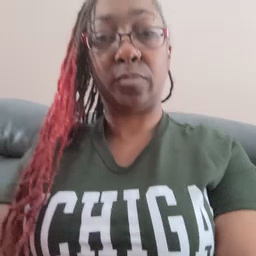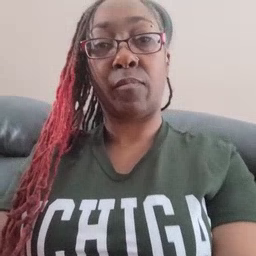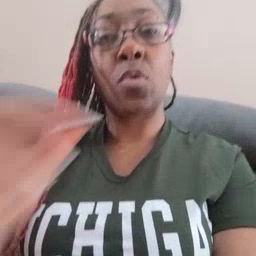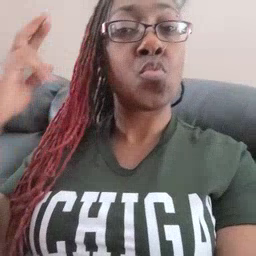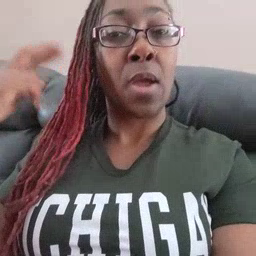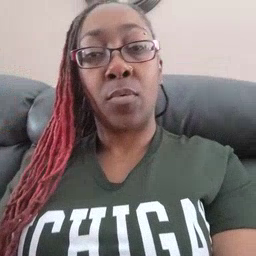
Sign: radio